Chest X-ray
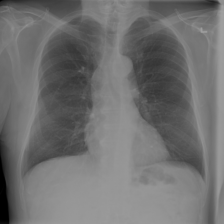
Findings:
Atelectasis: negative
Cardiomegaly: negative
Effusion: negative
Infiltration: negative
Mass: negative
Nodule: negative
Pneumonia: negative
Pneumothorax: negative
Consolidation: negative
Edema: negative
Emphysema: positive
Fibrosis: negative
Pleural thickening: negative
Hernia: negative